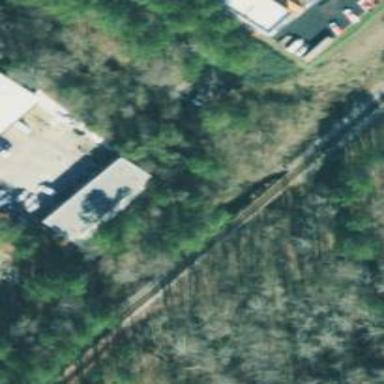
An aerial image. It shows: Railway bridge.